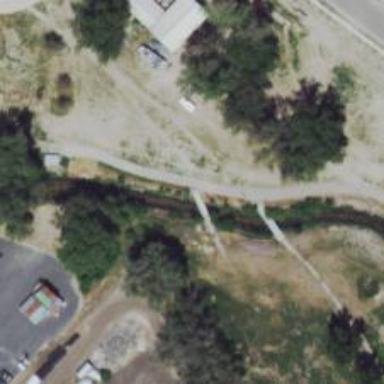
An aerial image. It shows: Path on bridge.